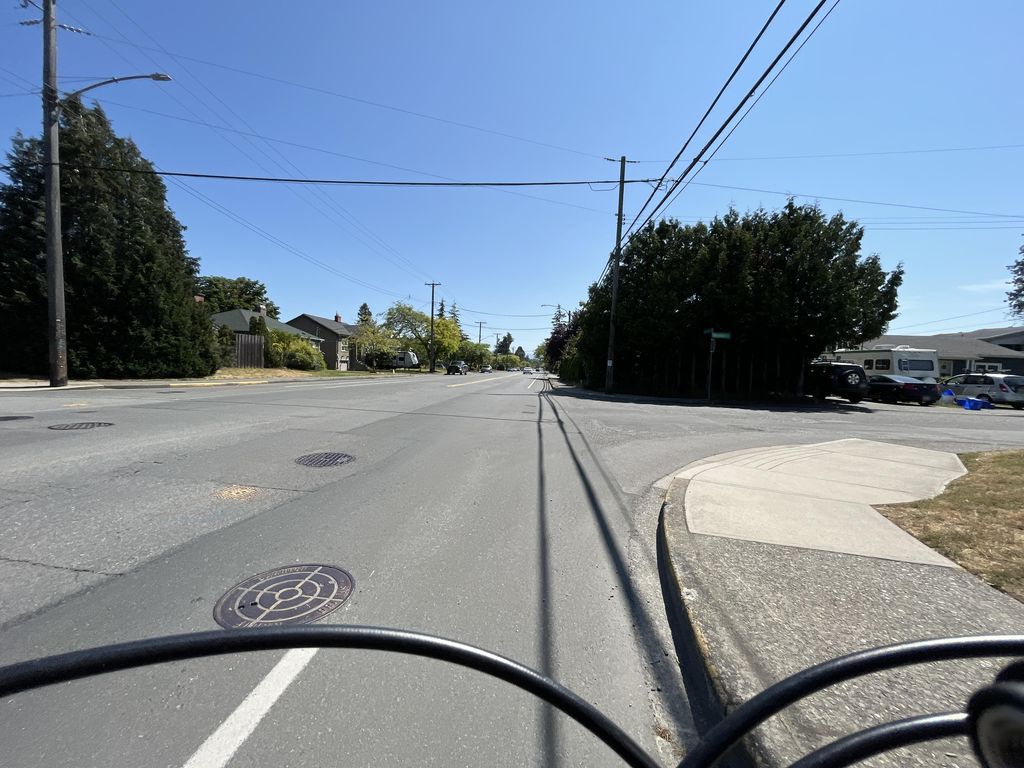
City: victoria